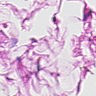
Metastatic tissue present: no